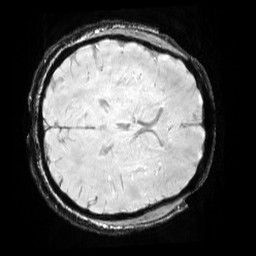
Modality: SWI
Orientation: axial
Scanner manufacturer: siemens
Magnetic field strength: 3 T
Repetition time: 0.03 s
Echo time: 0.02 s